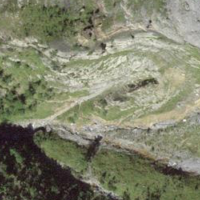
EUNIS habitat code: 48
Species observed at this site:
Falco tinnunculus
Lophophanes cristatus